Question: compass defaultly not getnerate css items ,but I want to keep these items alway,because sometime I can use firebug code these empty items .any way to keep them, how to set?

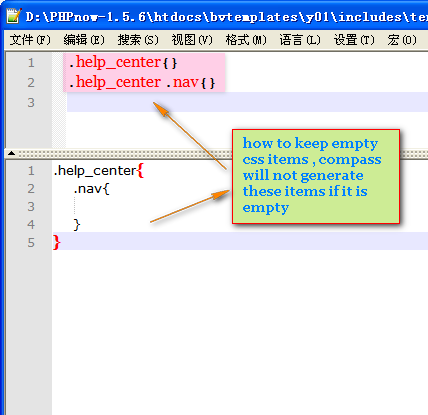
Answer: There is a quick solution: added a comment in each non-deletable property to keep.
'''
.help_center {
/*! keep */
.nav {
/*! keep */
}
}
'''
The <URL> says:
> When the first letter of a comment is !, the comment will be interpolated and always rendered into css output even in compressed output modes. This is useful for adding Copyright notices to your generated CSS.